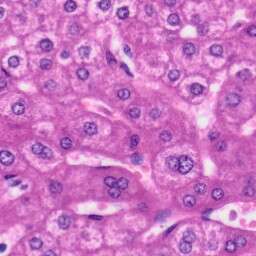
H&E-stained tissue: Liver